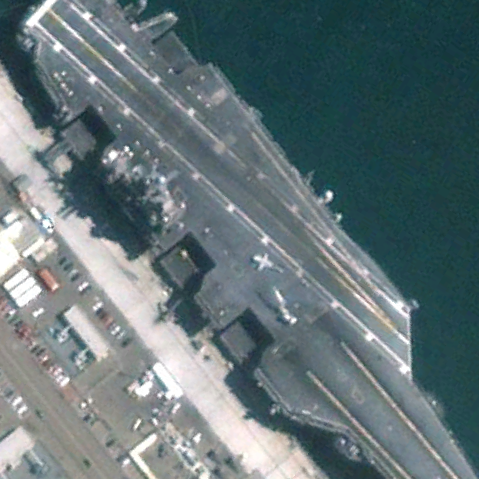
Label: Nimitz-class_aircraft_carrier